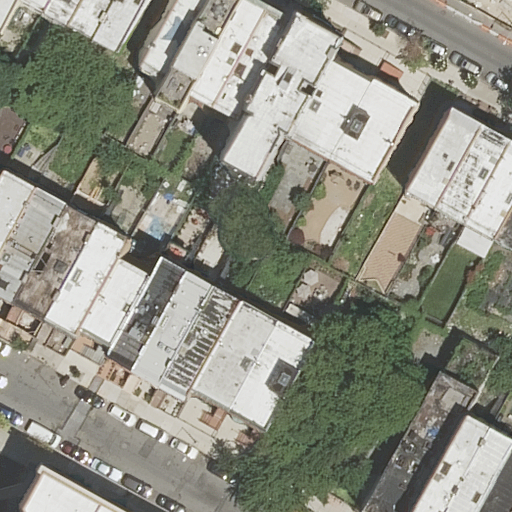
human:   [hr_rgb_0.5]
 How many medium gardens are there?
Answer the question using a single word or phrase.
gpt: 0

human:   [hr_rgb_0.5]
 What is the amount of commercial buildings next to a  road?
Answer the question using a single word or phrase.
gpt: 0

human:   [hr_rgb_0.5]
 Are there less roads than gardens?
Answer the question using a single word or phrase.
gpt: no

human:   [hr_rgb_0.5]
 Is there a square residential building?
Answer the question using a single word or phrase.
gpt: no

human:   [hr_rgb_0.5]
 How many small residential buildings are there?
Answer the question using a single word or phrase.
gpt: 12

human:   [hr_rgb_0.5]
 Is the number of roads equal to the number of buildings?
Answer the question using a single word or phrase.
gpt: no

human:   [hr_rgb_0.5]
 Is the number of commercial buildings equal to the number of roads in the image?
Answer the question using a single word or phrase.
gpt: no

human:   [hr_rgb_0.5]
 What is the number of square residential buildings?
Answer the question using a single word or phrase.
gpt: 0

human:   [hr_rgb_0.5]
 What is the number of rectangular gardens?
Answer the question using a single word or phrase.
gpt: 1

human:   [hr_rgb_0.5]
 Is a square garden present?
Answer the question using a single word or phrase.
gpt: no

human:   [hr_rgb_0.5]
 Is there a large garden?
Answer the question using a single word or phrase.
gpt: yes

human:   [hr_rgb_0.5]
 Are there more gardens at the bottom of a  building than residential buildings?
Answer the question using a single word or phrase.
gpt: no

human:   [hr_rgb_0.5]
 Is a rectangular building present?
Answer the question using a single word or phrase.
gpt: yes

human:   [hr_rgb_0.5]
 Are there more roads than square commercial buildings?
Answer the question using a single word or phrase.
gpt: yes

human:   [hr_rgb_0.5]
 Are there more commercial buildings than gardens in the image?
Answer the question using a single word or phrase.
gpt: no

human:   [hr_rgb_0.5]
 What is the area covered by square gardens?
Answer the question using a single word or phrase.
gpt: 0m2

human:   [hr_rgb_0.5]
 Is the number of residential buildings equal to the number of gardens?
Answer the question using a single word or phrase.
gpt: no

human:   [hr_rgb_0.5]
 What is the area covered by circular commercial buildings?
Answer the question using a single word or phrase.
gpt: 0m2

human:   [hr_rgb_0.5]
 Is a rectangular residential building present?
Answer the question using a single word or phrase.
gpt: yes

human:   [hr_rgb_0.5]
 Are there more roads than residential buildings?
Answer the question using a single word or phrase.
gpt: no

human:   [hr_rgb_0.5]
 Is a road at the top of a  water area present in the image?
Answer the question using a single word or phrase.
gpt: no

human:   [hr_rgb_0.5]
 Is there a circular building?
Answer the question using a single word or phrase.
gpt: no

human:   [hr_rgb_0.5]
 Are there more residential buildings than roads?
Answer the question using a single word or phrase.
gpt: yes

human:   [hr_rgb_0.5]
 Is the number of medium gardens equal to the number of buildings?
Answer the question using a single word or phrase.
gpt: no

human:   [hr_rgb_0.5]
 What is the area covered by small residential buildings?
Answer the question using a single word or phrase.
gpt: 526m2

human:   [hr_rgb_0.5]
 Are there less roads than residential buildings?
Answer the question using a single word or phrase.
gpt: yes

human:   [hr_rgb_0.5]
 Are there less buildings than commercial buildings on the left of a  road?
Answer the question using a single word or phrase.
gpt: no

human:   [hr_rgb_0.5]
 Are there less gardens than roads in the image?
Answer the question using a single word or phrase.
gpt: yes

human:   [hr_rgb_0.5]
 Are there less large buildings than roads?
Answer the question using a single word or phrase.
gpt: yes

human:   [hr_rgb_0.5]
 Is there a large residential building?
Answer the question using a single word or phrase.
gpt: no

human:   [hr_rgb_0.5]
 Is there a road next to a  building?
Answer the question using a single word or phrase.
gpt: yes

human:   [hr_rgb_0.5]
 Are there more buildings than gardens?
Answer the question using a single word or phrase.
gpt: yes

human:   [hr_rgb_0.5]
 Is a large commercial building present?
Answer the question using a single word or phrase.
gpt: no

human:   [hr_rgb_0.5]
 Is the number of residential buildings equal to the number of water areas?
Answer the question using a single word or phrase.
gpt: no

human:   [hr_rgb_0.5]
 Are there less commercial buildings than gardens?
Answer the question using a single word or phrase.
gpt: yes

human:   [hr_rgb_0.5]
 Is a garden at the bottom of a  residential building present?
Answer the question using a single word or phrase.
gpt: yes